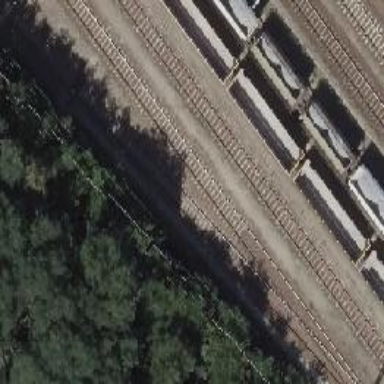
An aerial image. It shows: Railway yard.